Question: Below is the code I am having trouble with and its output. The data set is linked at the bottom of the post.
1. What I am wanting to do is group the StateCodes together with each MSN (opposite of what is showing now in the output).
'''
plotdata <- EnergyData %>%
filter(MSN %in% c("BMTCB", "GETCB", "HYTCB", "SOTCB", "WYTCB")) %>%
filter(Year %in% c("2009")) %>%
select(StateCode, MSN, Data) %>%
group_by(StateCode) %>%
mutate(pct = Data/sum(Data),
lbl = scales::percent(pct))
plotdata
'''
This outputs to:

I thought that the group_by function would do that for me but I would like to know if I am missing a key chunk of code?
1. Once the above chunk runs correctly, I want to create side by side Bar charts by StateCode using the percentages of each of the 5 MSN's.
Here's the code I have so far.
'''
ggplot(EnergyData,
aes(x = factor(StateCode,
levels = c("AZ", "CA", "NM", "TX")),
y = pct,
fill = factor(drv,
levels = c("BMTCB", "GETCB", "HYTCB", "SOTCB", "WYTCB"),
labels = c("BMTCB", "GETCB", "HYTCB", "SOTCB", "WYTCB")))) +
geom_bar(stat = "identity",
position = "fill") +
scale_y_continuous(breaks = seq(0, 1, .2),
label = pct) +
geom_text(aes(label = lbl),
size = 3,
position = position_stack(vjust = 0.5)) +
scale_fill_brewer(palette = "Set2") +
labs(y = "Percent",
fill = "MSN",
x = "State",
title = "Renewable Resources by State") +
theme_minimal()
'''
As of now I believe this all has to do with how I create the percentages for the bar charts.
Any assistance would be great. Thank you!
Here's the data I used <URL>
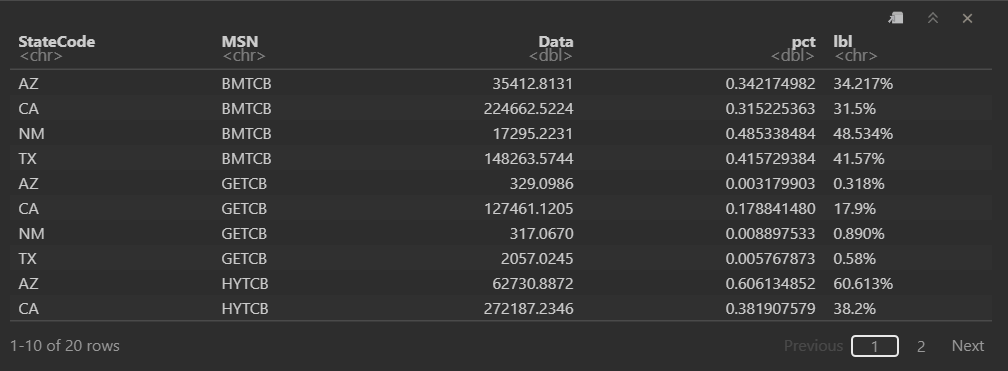
Answer: Here is a version using 'data.table' for the initial filtering, and changes to the plot function that hopefully get you the result you are after:
'''
library(readxl)
library(data.table)
library(ggplot2)
download.file("http://www.mathmodels.org/Problems/2018/MCM-C/ProblemCData.xlsx", "~/ex/ProblemCData.xlsx")
# by default, factor levels will be in alphabetical order, so we do not need to specify that
EnergyData <- data.table(read_xlsx("~/ex/ProblemCData.xlsx"), key="StateCode", stringsAsFactors = TRUE)
# filter by Year and MSN list
plotdata <- EnergyData[as.character(MSN) %chin% c("BMTCB", "GETCB", "HYTCB", "SOTCB", "WYTCB") & Year == 2009]
# calculate percentages of Data by StateCode
plotdata[, pct := Data/sum(Data), by = "StateCode"]
# plot using percent format and specified number of breaks
ggplot(plotdata,
aes(x = StateCode,
y = pct,
fill = MSN)) +
geom_bar(stat = "identity",
position = "fill") +
scale_y_continuous(labels = scales::percent_format(accuracy = 1), n.breaks = 6) +
scale_fill_brewer(palette = "Set2") +
labs(y = "Percent",
fill = "MSN",
x = "State",
title = "Renewable Resources by State") +
theme_minimal()
'''

<URL>